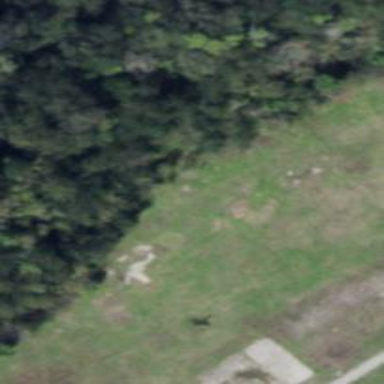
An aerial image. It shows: Abandoned spur railway.